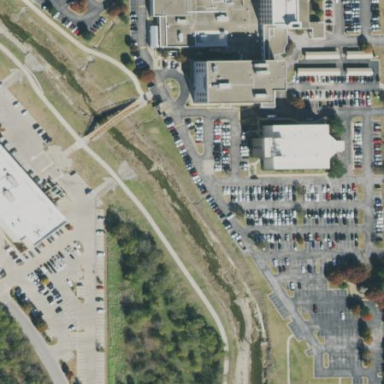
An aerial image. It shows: Hospital providing healthcare services.